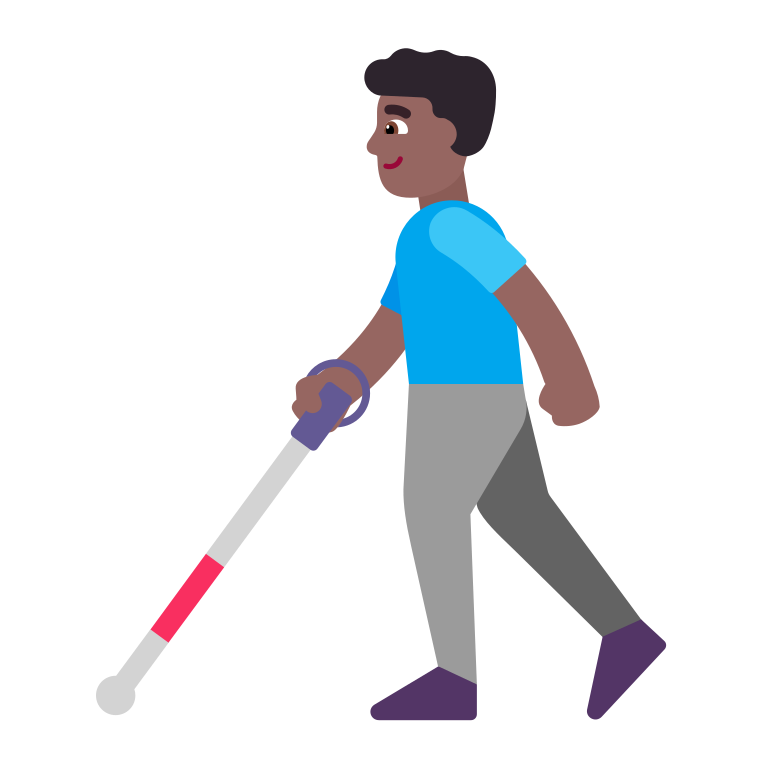
man with white cane flat  dark